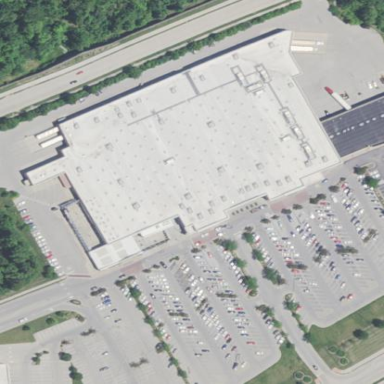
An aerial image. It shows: Retail building housing supermarket.